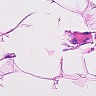
Metastatic tissue present: no